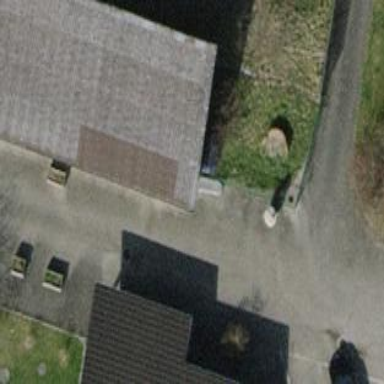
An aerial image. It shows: Farm building.